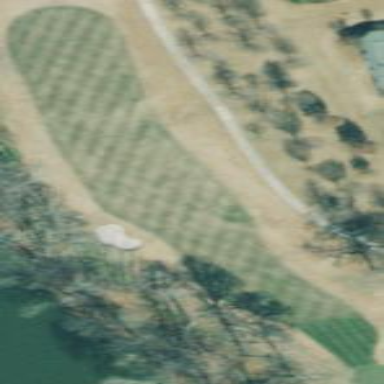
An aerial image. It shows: Golf fairway surrounded by grass.